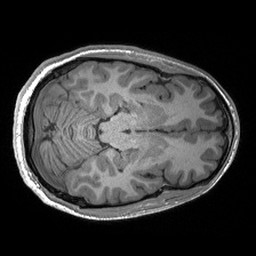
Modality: T1w
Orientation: axial
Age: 25
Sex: male
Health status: healthy
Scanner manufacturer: siemens
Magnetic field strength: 3 T
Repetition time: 2.53 s
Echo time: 0.00288 s